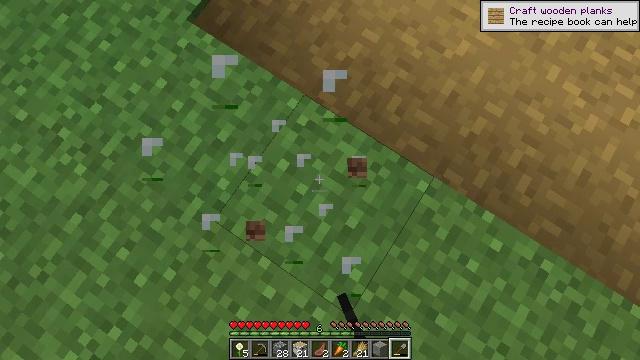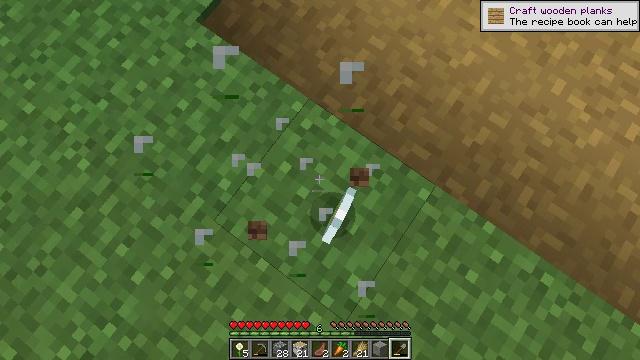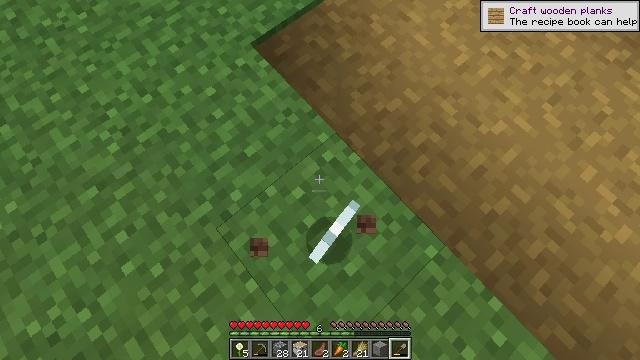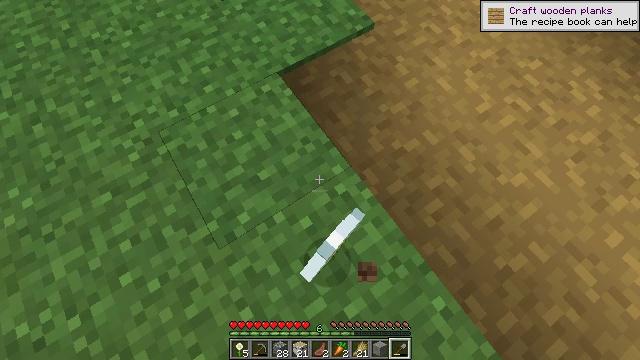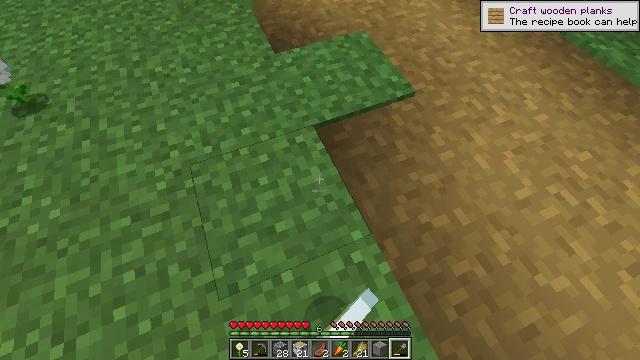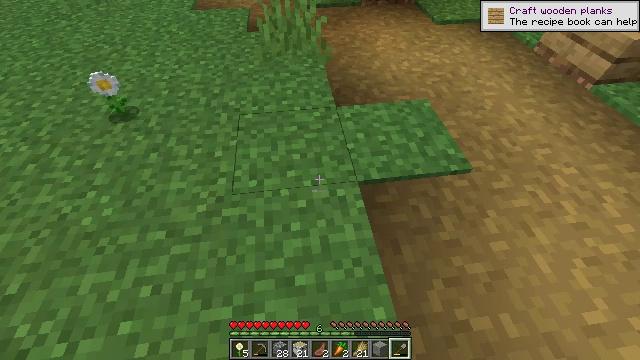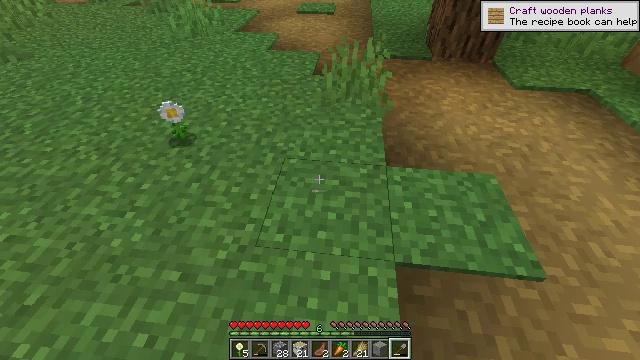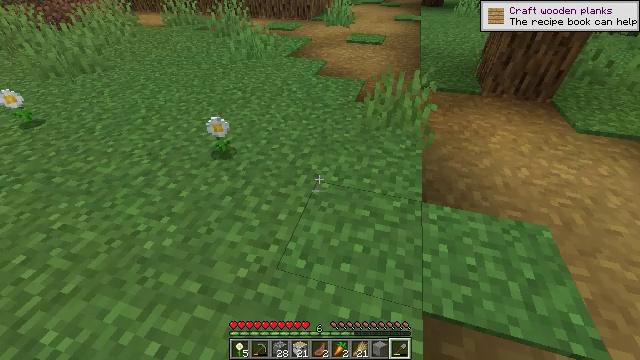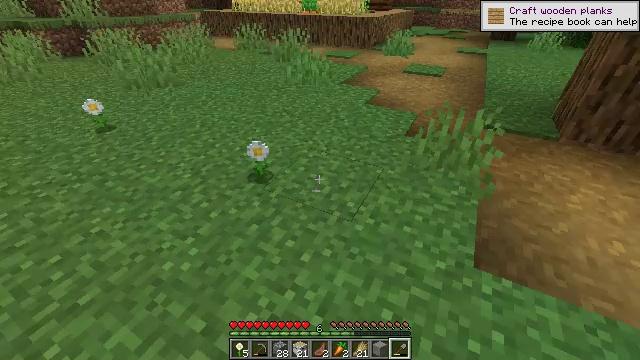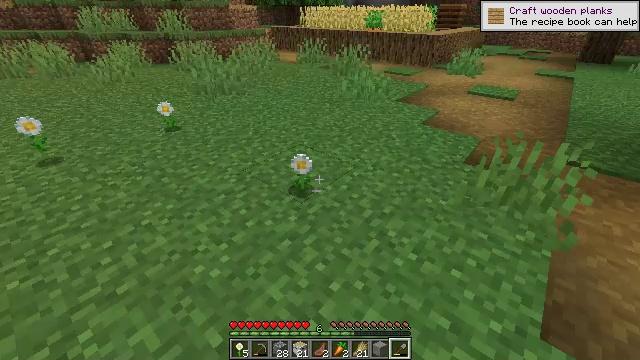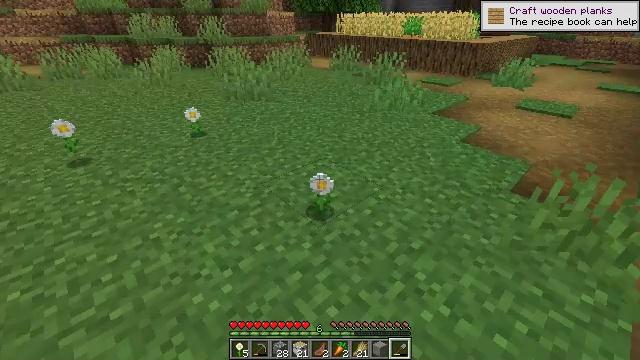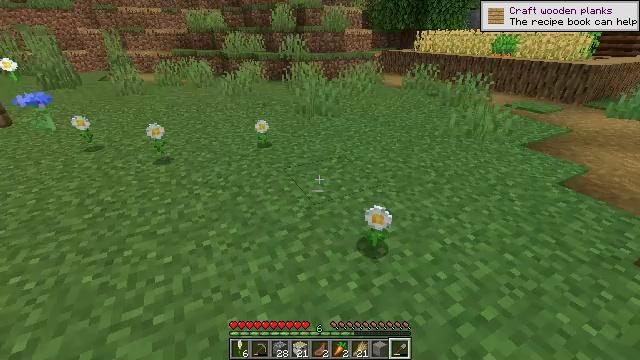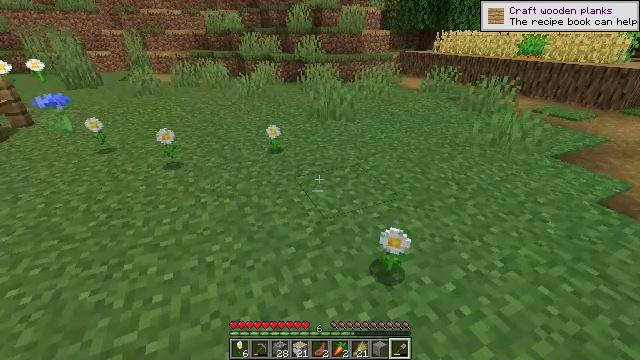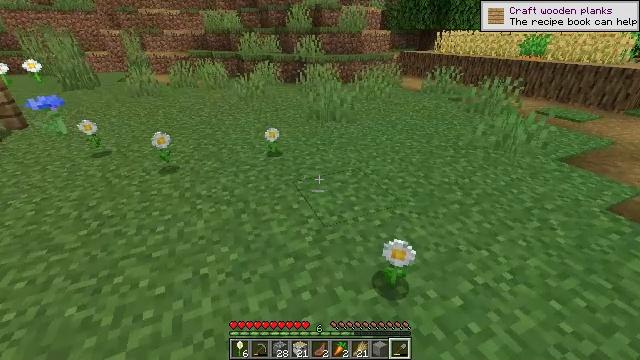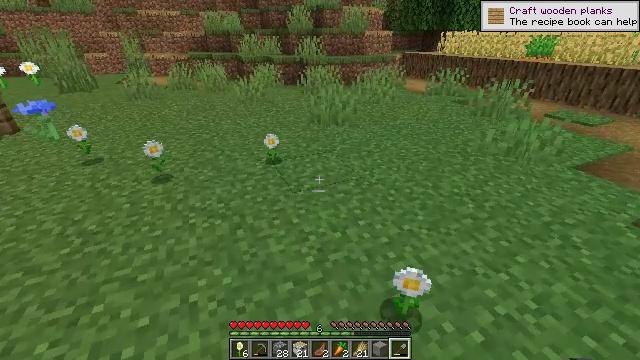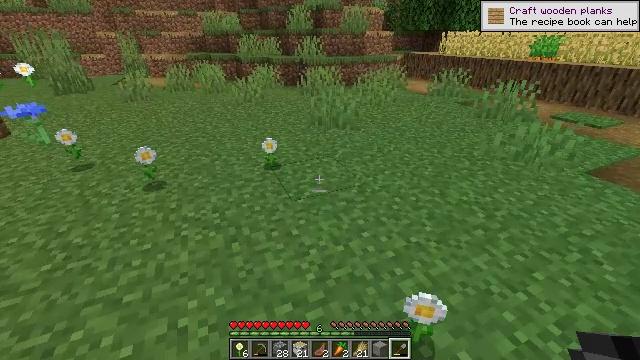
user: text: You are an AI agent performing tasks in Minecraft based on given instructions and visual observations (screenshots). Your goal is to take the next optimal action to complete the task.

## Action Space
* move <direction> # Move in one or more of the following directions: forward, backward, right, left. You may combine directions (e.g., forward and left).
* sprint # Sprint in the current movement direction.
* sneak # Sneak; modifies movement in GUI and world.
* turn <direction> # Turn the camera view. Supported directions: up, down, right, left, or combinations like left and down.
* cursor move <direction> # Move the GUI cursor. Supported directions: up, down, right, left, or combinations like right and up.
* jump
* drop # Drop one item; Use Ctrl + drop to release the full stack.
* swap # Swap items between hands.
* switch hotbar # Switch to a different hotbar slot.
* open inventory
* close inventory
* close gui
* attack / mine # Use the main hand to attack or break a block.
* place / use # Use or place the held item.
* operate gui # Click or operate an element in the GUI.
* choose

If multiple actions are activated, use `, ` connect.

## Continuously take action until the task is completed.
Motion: motion action
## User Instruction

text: Harvest a cornflower from the meadow.
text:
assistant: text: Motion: turn left
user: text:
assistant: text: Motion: turn left and up
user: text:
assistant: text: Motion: move forward, turn left and up
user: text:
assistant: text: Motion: move forward, turn left and up
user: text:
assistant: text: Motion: move forward, turn left and up
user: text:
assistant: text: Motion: move forward, turn left and up
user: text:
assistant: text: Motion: move forward, turn left and up
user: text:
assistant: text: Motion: move forward, turn left and up
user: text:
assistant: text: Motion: move forward, turn left and up
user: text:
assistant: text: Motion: move forward, turn left and up
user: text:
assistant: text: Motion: move forward, turn left and up
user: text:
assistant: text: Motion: move forward, turn left
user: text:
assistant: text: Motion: move forward
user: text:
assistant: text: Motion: move forward
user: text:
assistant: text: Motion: move forward
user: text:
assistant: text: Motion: move forward, turn right
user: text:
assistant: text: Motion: move forward, turn right
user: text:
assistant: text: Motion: move forward
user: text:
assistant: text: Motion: move forward
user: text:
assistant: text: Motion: move forward
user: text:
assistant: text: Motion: move forward, turn left
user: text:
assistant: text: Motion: move forward, turn left
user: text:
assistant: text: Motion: move forward, turn left
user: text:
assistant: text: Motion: move forward, turn left and up
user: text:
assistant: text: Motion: move forward, turn left
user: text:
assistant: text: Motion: move forward, turn left
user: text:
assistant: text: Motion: move forward, turn left
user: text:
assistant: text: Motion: move forward, turn left
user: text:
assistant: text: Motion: move forward, turn left
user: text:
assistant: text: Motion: move forward, turn left